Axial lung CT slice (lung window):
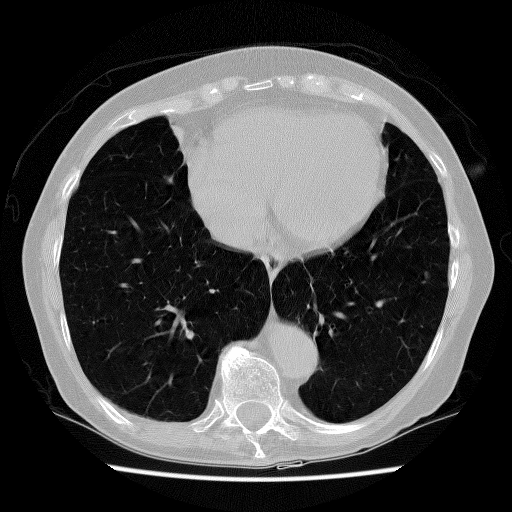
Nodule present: yes
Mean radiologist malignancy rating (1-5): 2.25